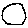
Label: moon